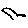
Label: bird